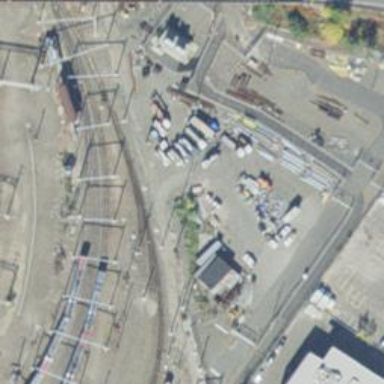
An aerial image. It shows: Rail yard with electrified contact lines for railway operations.